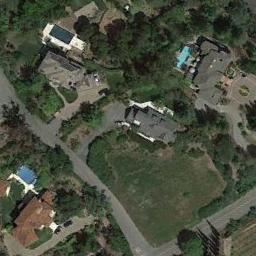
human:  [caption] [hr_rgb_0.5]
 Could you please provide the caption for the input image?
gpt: The sparse residential is on the grass next to some trees and a road .

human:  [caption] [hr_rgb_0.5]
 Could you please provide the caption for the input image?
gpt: There are several houses of different sizes and many green trees in the sparsely populated residential area, As well as several roads .

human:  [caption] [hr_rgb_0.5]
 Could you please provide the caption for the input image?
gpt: There are several roads of different lengths beside the sparse residential .

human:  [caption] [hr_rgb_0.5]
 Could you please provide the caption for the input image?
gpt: There are two houses by the path in the mountains .

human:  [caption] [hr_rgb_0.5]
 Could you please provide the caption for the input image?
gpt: A sparse residential area with some green trees and several buildings .